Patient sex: M
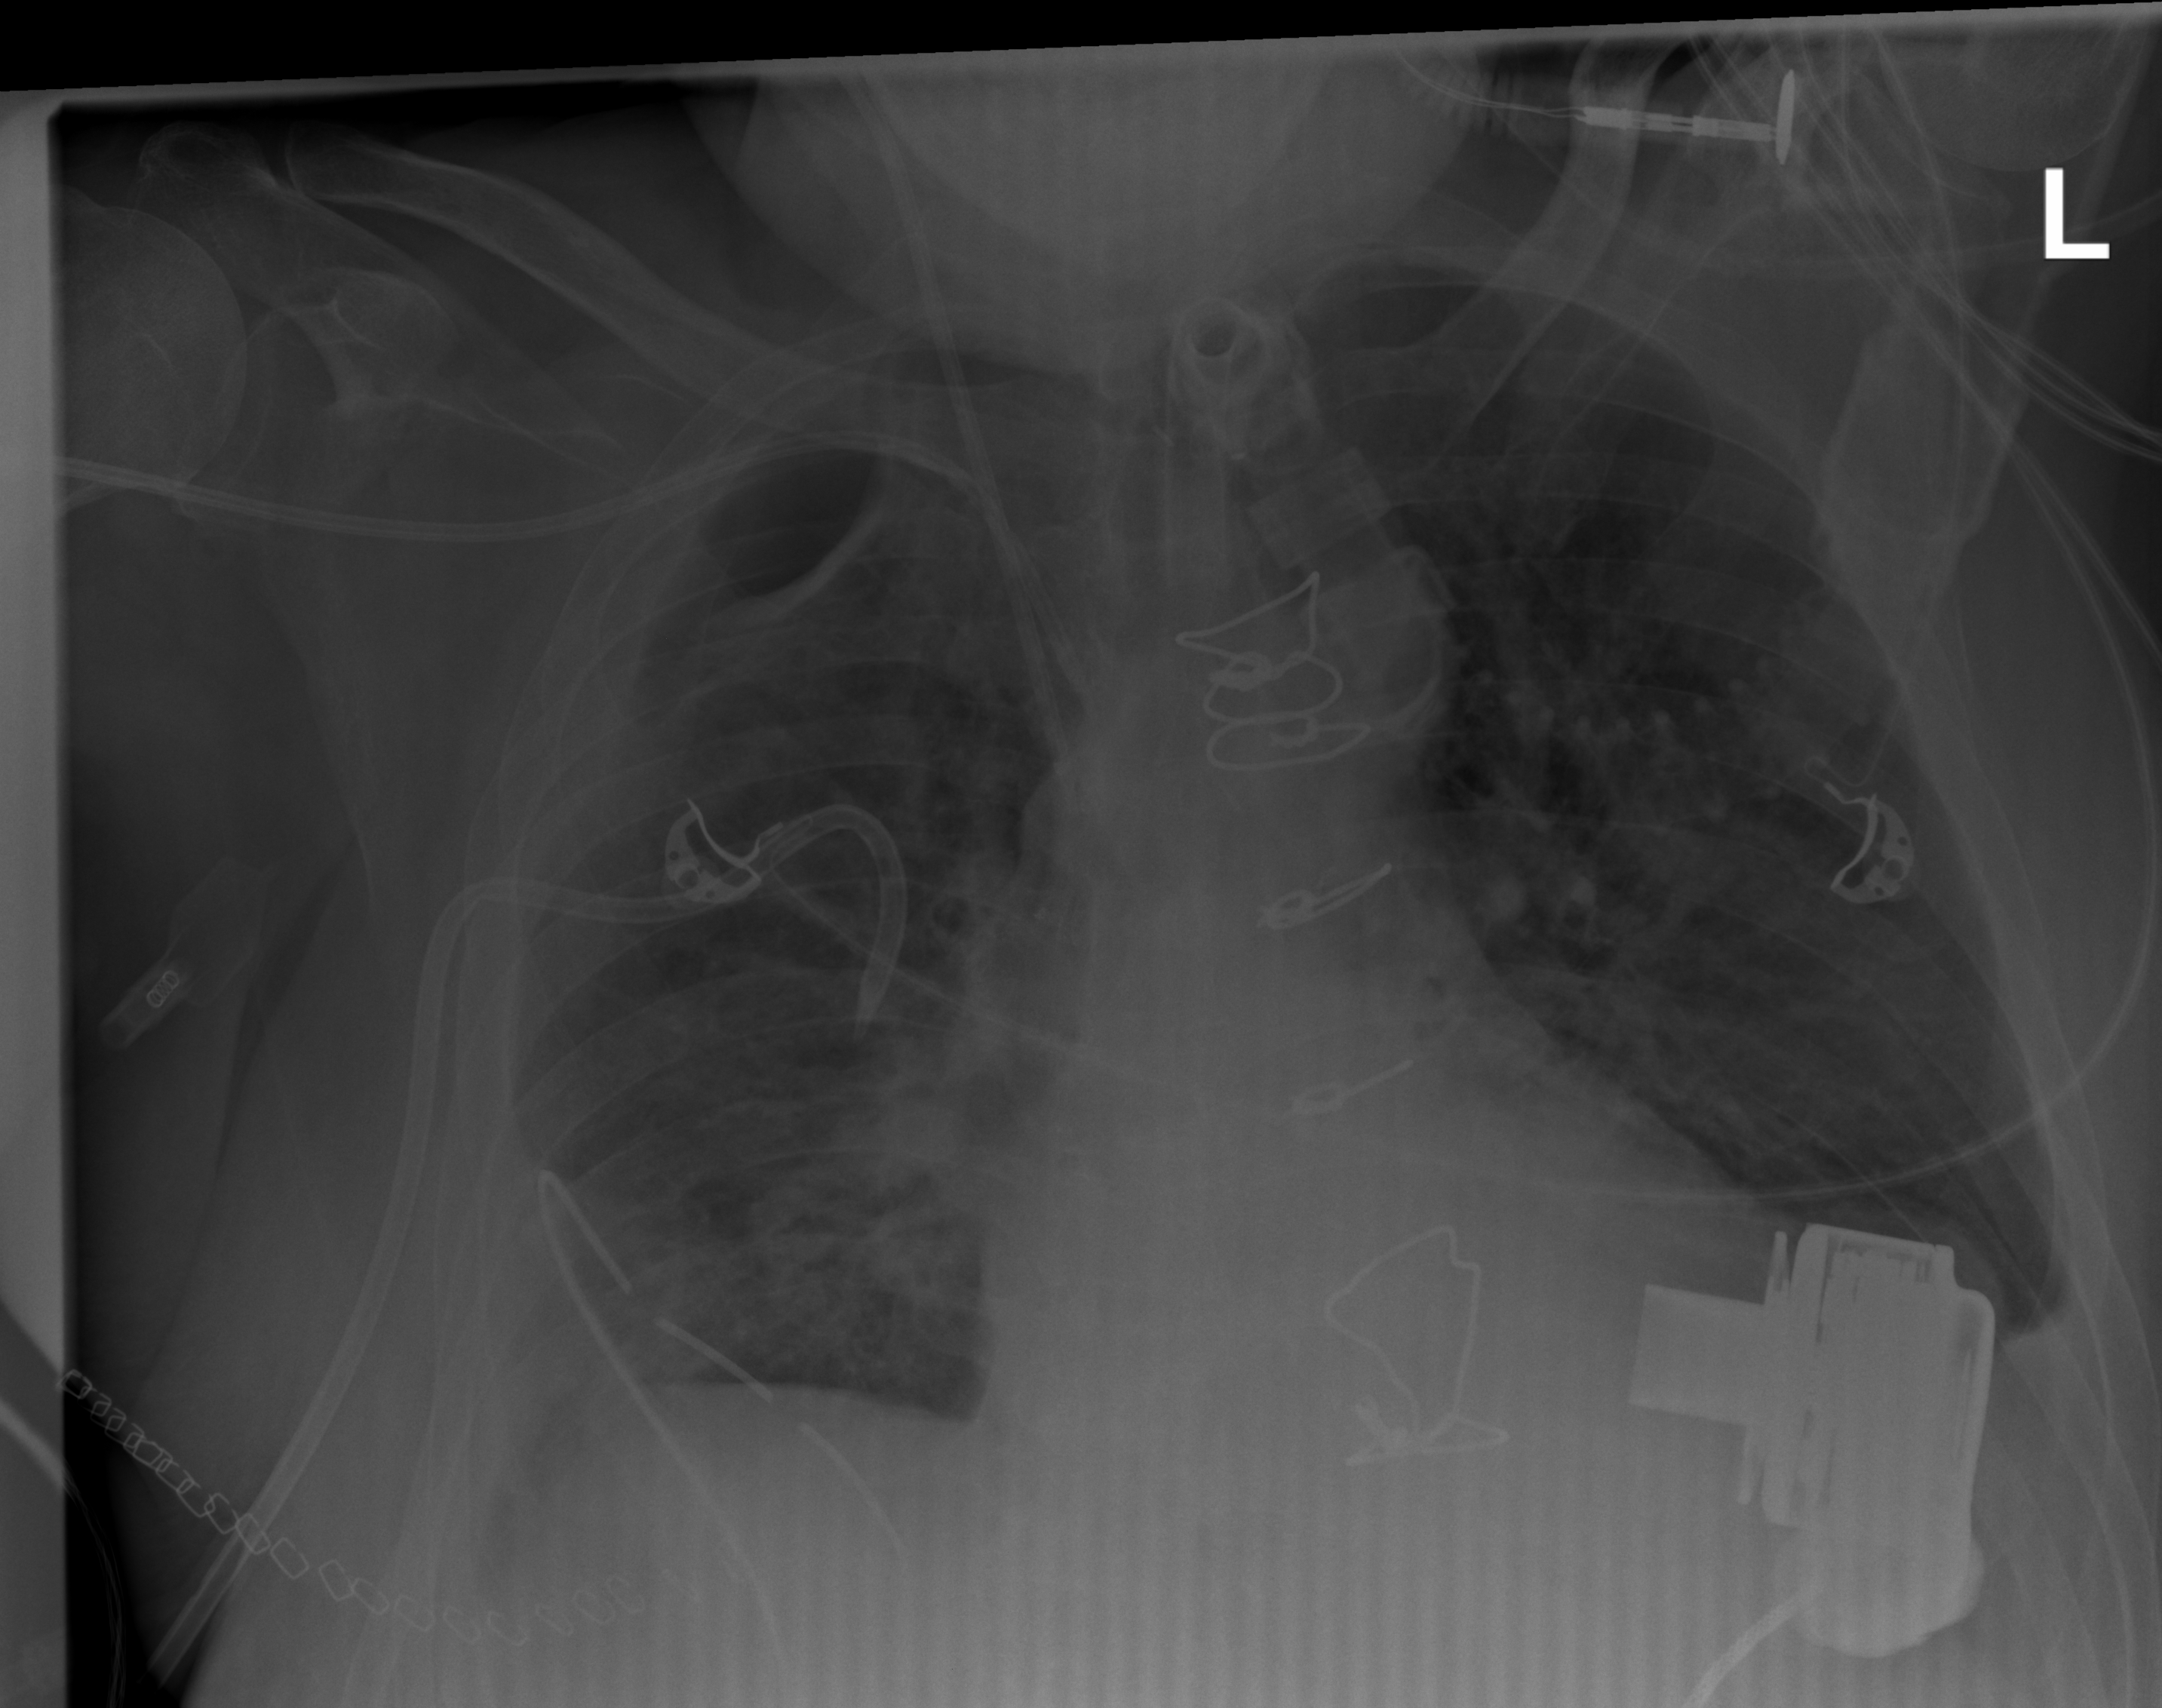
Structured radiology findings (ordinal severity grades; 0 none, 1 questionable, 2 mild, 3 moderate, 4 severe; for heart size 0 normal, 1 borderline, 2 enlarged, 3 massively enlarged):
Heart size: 1
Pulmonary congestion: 2
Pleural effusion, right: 2
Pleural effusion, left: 2
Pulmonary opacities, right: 2
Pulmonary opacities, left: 0
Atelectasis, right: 1
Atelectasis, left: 2